Question: How can I put colorbars beside each colormap that is in a subplot? A simplified version of my real code is here that shows my problem. As you can see all the colorbars are at the bottom right and also are making the last plot smaller.
'''
from matplotlib import pyplot as plt
import numpy as np
def plots():
fig,ax=plt.subplots(2,2)
for i in range(2):
rho_mat,C_mat=np.random.uniform(size=(50,50)),np.random.uniform(size=(50,50))
ax[0,i].set_title(r"$
ho_{X,Y}$")
p=ax[0,i].imshow(np.fliplr(rho_mat).T,extent=[0.,1,0.,1],vmin=0,vmax=1, interpolation='none')
ax[0,i].set_xlabel(r'$\epsilon_1$')
ax[0,i].set_ylabel(r'$\epsilon_2$')
fig.colorbar(p, shrink=0.5)
ax[1,i].set_title(r"$C_{X,Y}$")
p2=ax[1,i].imshow(np.fliplr(C_mat).T,extent=[0.,1,0.,1],vmin=0,vmax=1, interpolation='none')
ax[1,i].set_xlabel(r'$\epsilon_1$')
ax[1,i].set_ylabel(r'$\epsilon_2$')
fig.colorbar(p2, shrink=0.5)
plt.tight_layout()
plt.show()
plots()
'''

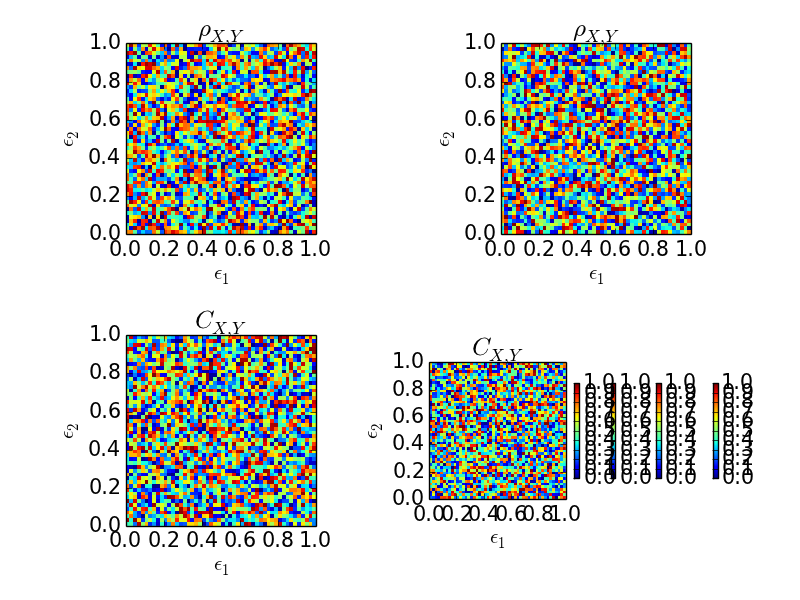
Answer: The <URL> has an optional keyword argument that allows you to specify the axes it is associated with.
In your code you could change the call to colorbar to something like this:
'''
fig.colorbar(p, ax=ax[0,i], shrink=0.5)
fig.colorbar(p2, ax=ax[1,i], shrink=0.5)
'''